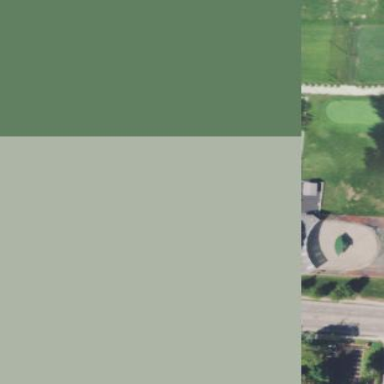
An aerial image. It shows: Miniature golf course.